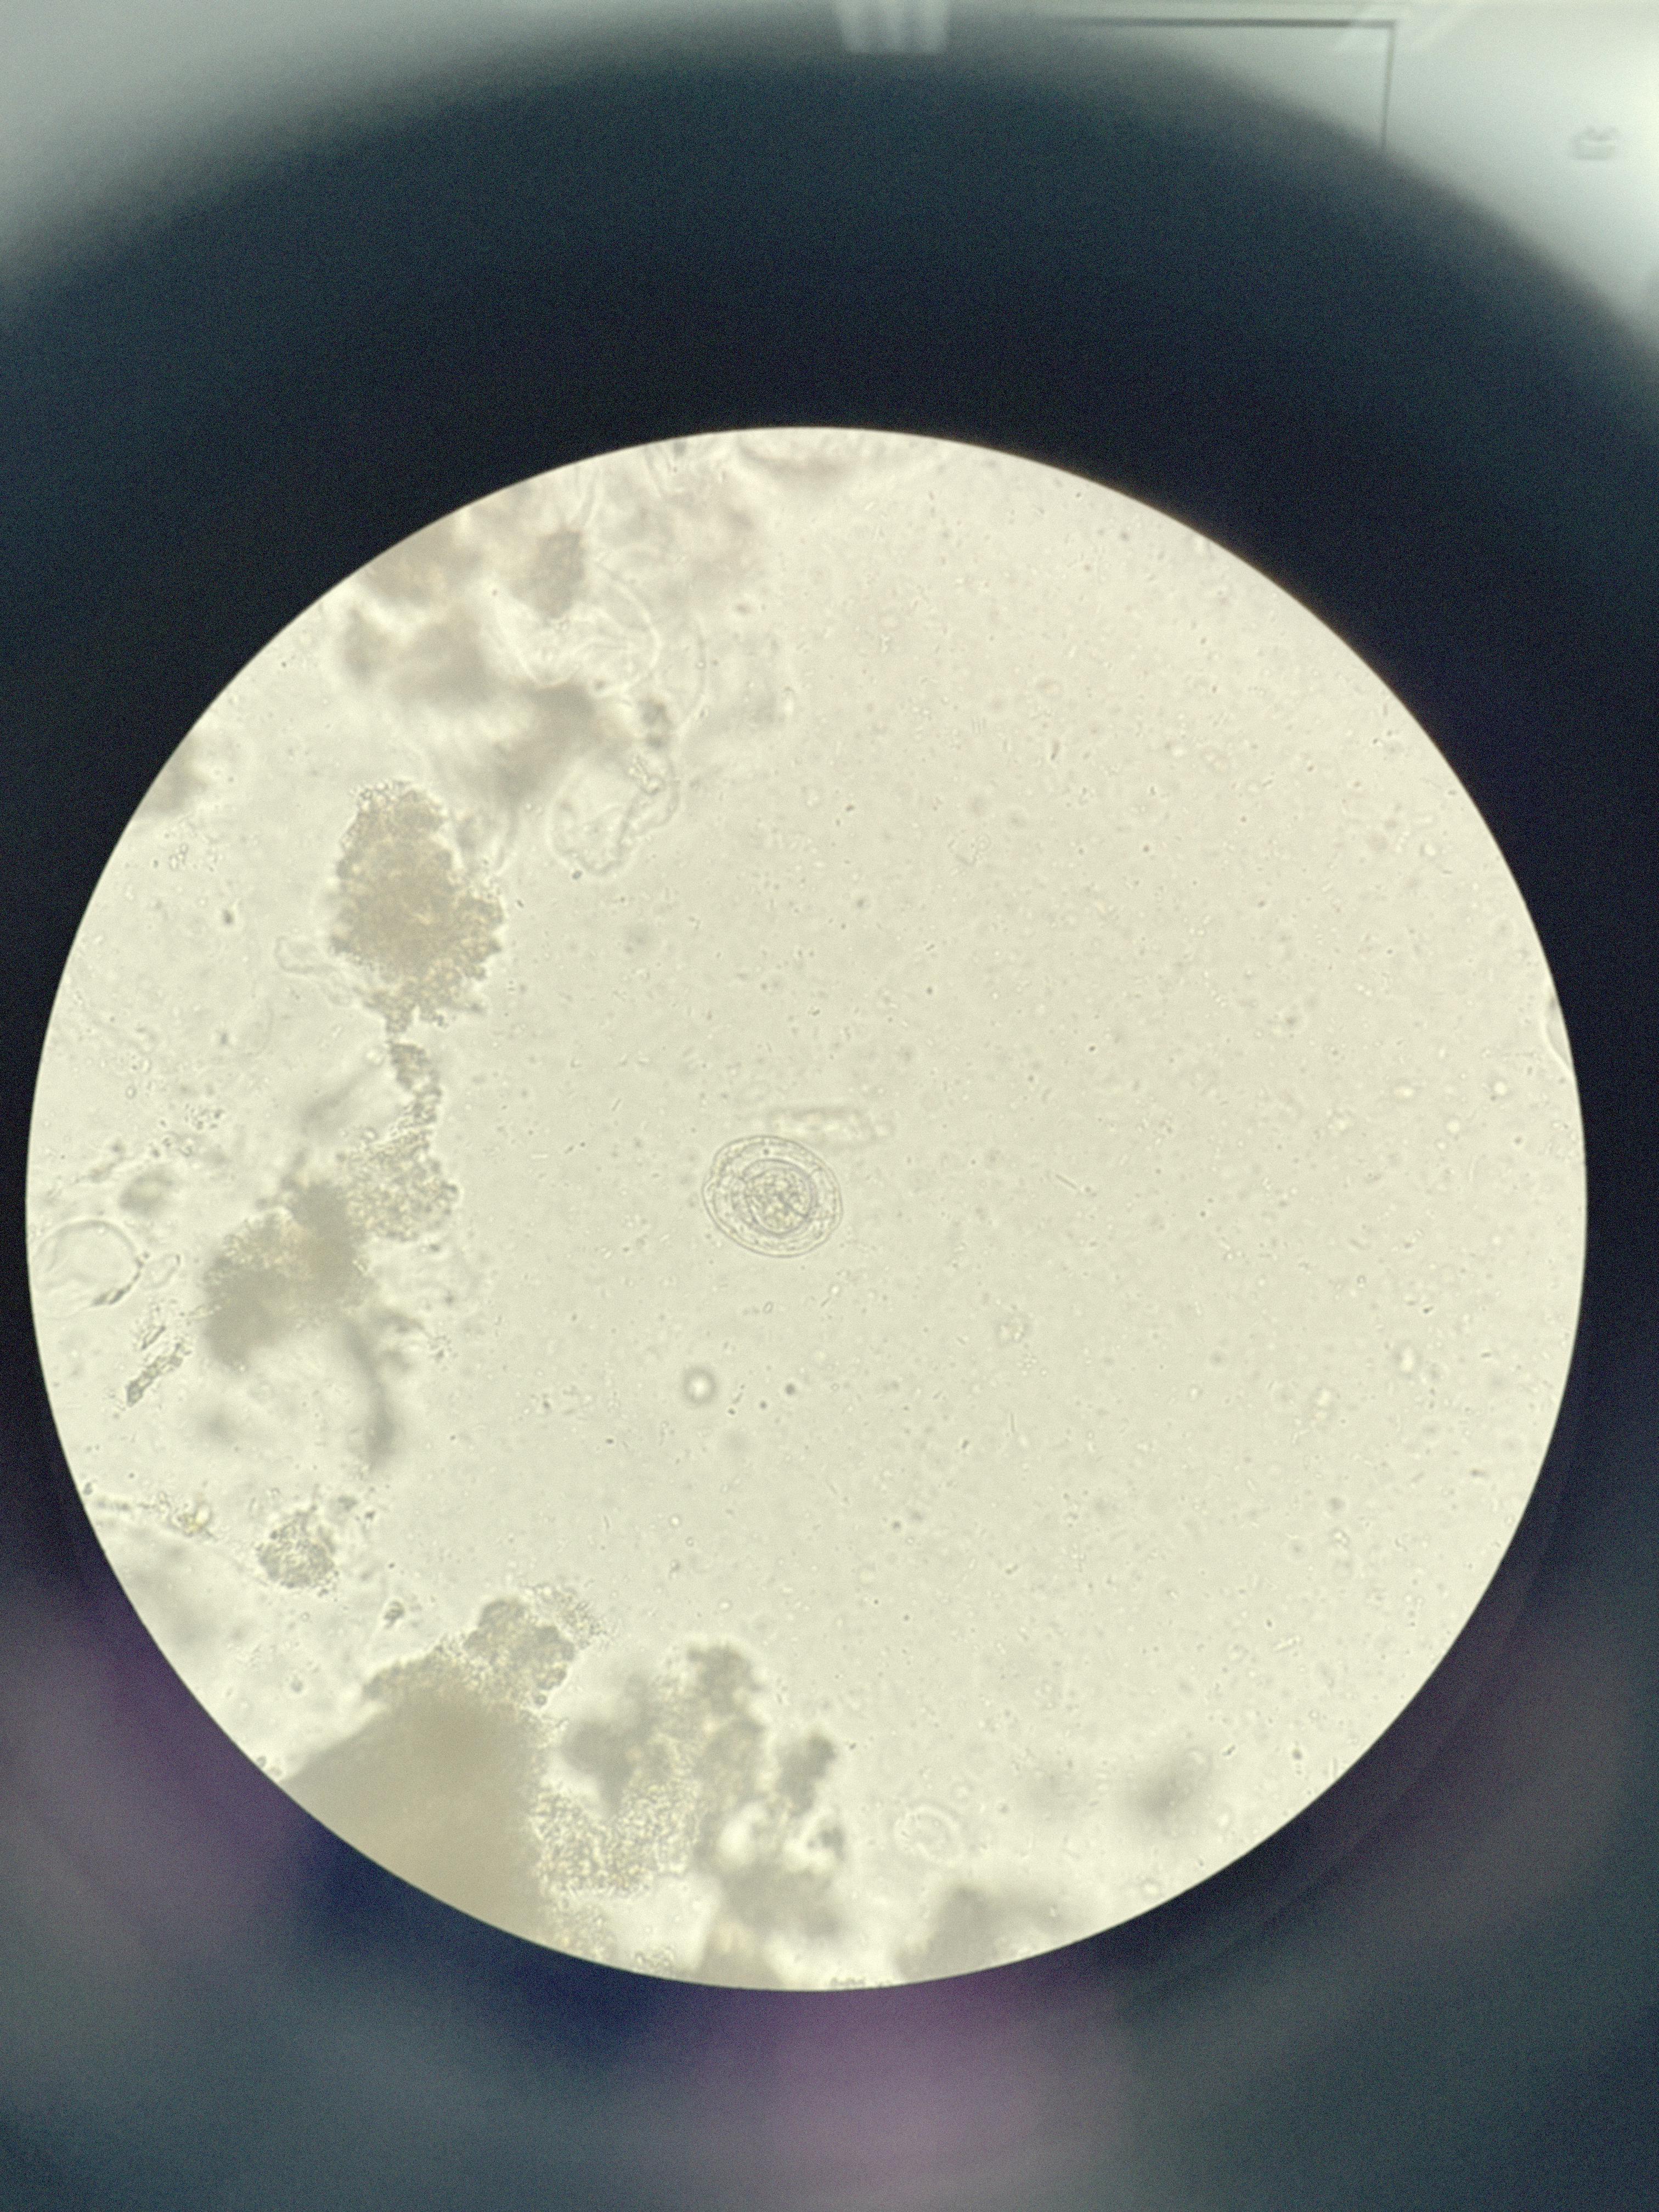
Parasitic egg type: Hymenolepis nana